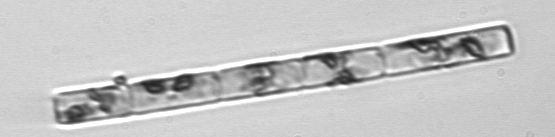
Label: Guinardia_delicatula